Question: I am working on a GWT/GXT project and I need to have an editable listview like I can do an editable grid (with InlineGridEditing or RowGridEditing). Basically, I wish to have a Textfield appear in my listView when I double click on one row. I have made some research on the subject but I couldn't find anything.
Does anybody know if this is possible or should I just use an editable grid with only one colomn?
Here is my listview code:
'''
final String256Properties props = GWT.create(String256Properties.class);
// init list tools
listView = new ListView<String256, String>(new ListStore<String256>(props.key()), props.string());
listView.getSelectionModel().setSelectionMode(SelectionMode.SINGLE);
values = new ListStoreEditor<String256>(listView.getStore());
///////////////////////
// --BuildUI
///////////////////////
////////////////////////
// -- BindUI
////////////////////////
'''
It gets me that:

And I want each row to be editable on click.
Thank you.
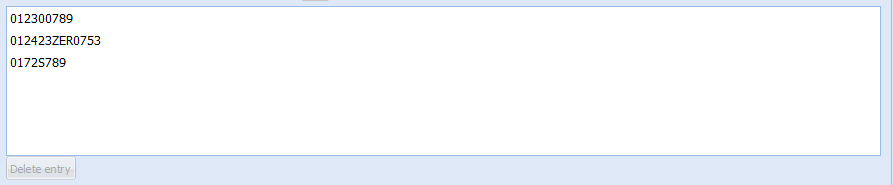
Answer: Out of the box, this is not supported - the ListView is just a lightweight way to draw the items, with an optional cell.
You can get by specifying a cell for the listview that can edit the string, but it won't have the 'click to edit' thing.
Instead, consider using the Grid, with just a single ColumnConfig, and hide the headers. Then you can use the normal grid editing features, and edit the data as you want. The ListStoreEditor will still bind correctly, and you'll have any other grid feature that you might someday want already at your fingertips.